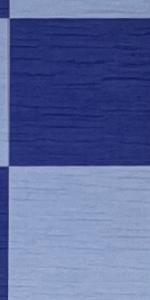
Label: Empty